Question: I have a histogram shown below, and I have added 2 density plots on top of that. It corresponds to the 2 classes that make up the data.

I want to add a 2nd y-axis on the right, but having same height as the 1st y-axis, so that the height of the density plots do not look so small.
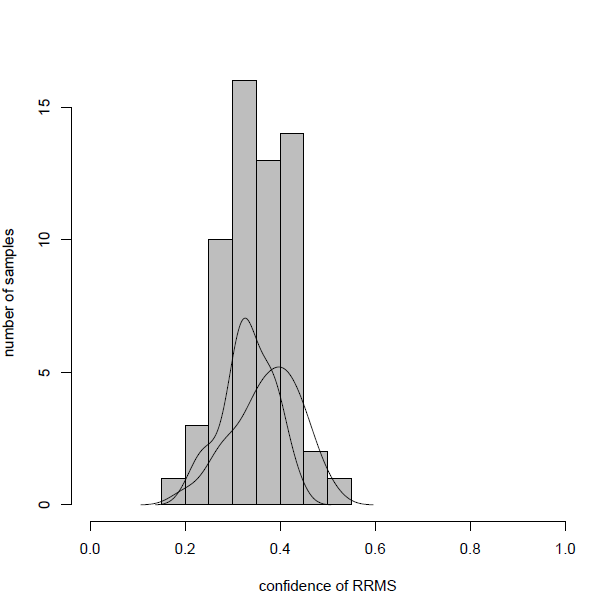
Answer: '''
z <- rnorm(100,.3,.2)
hist(z, xlab="", ylab="", main="", yaxt="n")
par(new=TRUE)
plot(density(z), xlab="", ylab="", main="", xaxt="n", yaxt="n")
axis(2, ...) # plug in the relevant values for 'at' and 'labels'
axis(4, ...) # plug in the relevant values for 'at' and 'labels'
'''